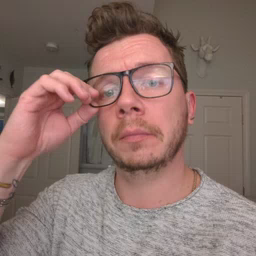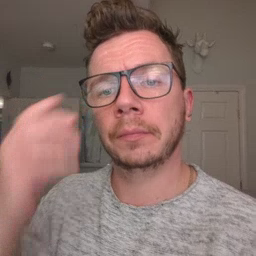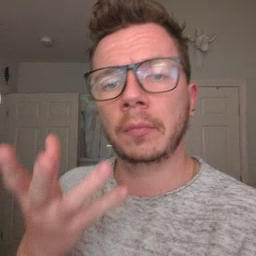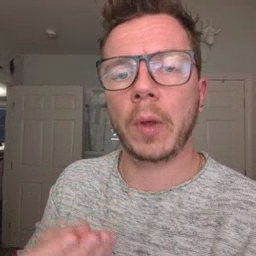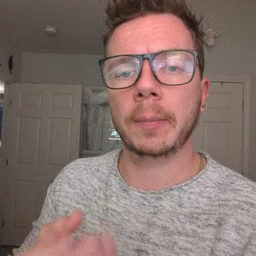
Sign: wet